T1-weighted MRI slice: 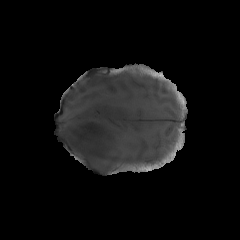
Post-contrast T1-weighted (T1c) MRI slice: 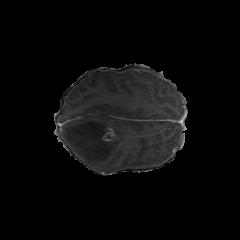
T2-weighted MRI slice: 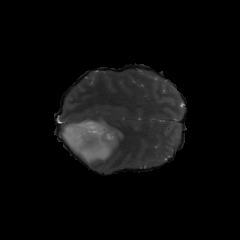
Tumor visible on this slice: yes